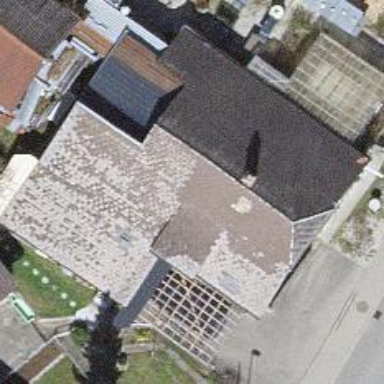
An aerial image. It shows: Brown building with half-hipped roof.